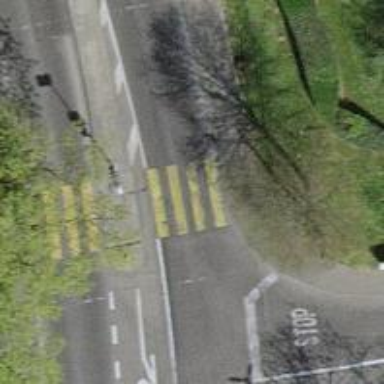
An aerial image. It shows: Uncontrolled road crossing with pedestrian island.